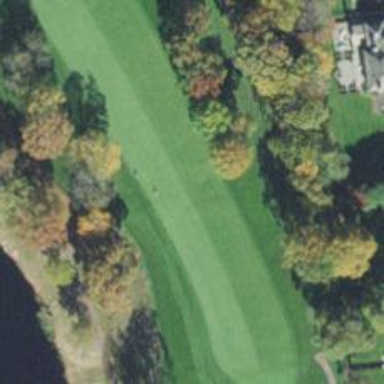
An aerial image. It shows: Golf hole.